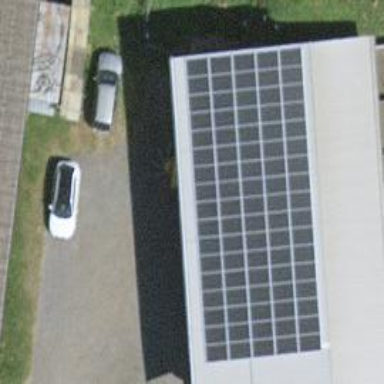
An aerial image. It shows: Solar photovoltaic panel generator.